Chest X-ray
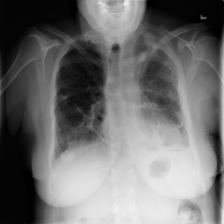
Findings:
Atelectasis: negative
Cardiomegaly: negative
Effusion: negative
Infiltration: negative
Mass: negative
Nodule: negative
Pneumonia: negative
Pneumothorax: negative
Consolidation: negative
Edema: negative
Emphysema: negative
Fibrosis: negative
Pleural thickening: negative
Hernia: negative